Question: I have made a Homepage (HTML/CSS) and now I work with Primeface.
The big problem is that some Buttons are over the navigation.
So here you can see the problem:

In the second Picture: If you over the Arrow Buttons then the navigation disappeared.
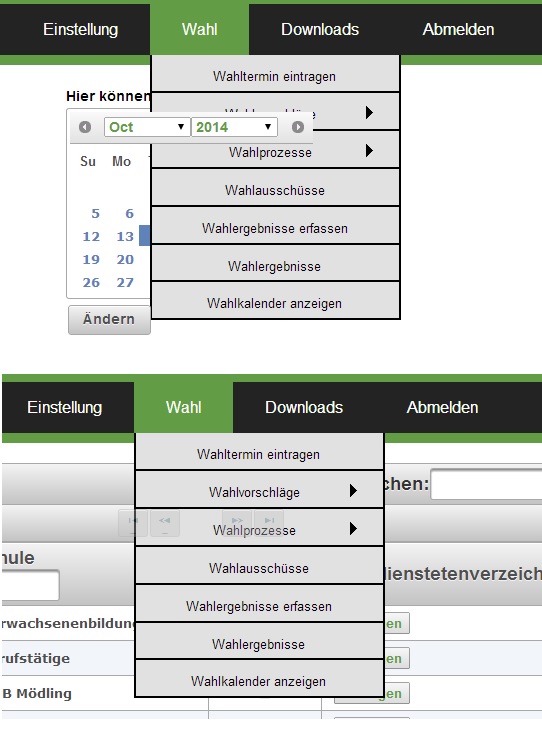
Answer: use simply 'z:index' for (calendar and menu)